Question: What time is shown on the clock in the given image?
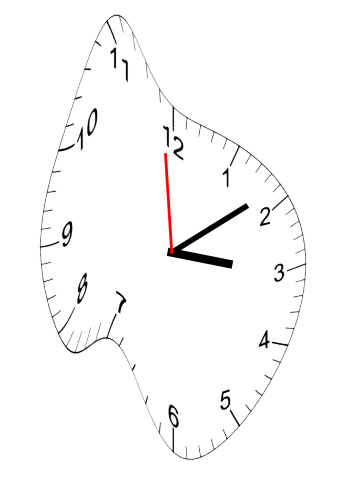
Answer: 03:08:59